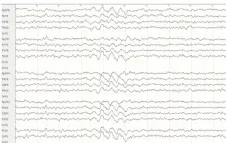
Frontal accentuated intermittent rhythmic delta activity (FIRDA,. The findings of the independent component analysis are presented in the right picture [the following four relevant components were found, left: activity traces, with examples of atypical activity cut from the clinical electroencephalography and appended at the dotted lines. Right: topographies, nose upward, negative (direction opposite of activity trace) blue, positive (direction same as activity trace) red. Right (component 3) and left (component 5) frontal activity show most prominent ~2.6 Hz bursts. Higher frequency activity frontocentral (component 2) and occipital (alpha component 7) are partially related.
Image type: electrography (eeg)